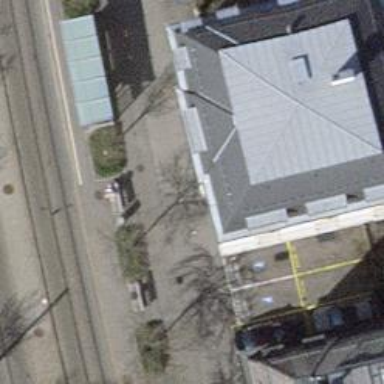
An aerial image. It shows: Residential building with quadruple saltbox shaped roof.